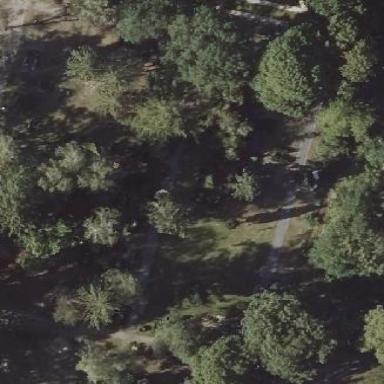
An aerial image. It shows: Sector in the cemetery.